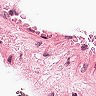
Metastatic tissue present: no